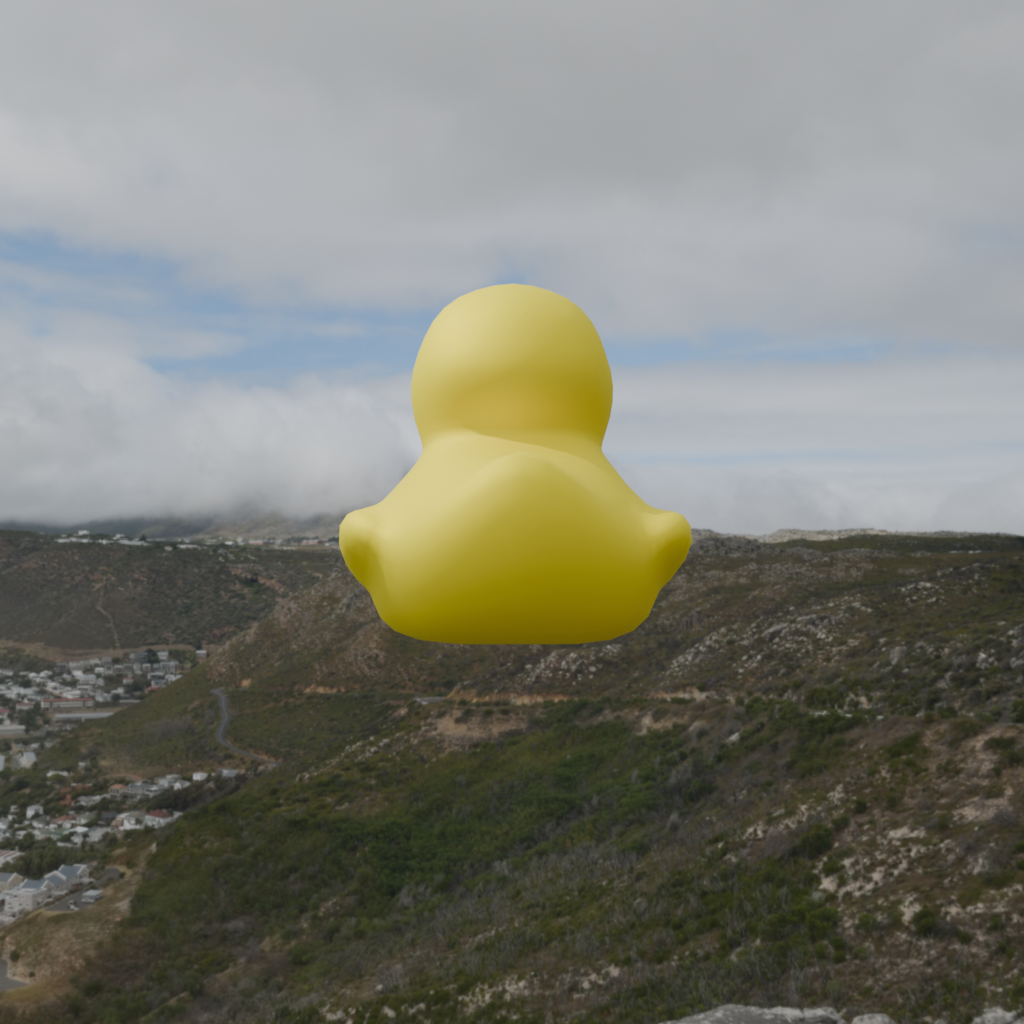
an image of a yellow rubber duck seen from <back> rocky landscape with a cloudy view of the sea.